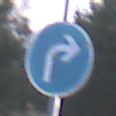
Verkehrszeichen: VorgeschriebeneFahrtrichtungRechts
Umgebung: Outdoor, Nature
Tageszeit: MorningAfternoon
Wetter: PartlyCloudy
Licht: Natural
Jahreszeit: NotSpecified
Kontrast: HighContrast